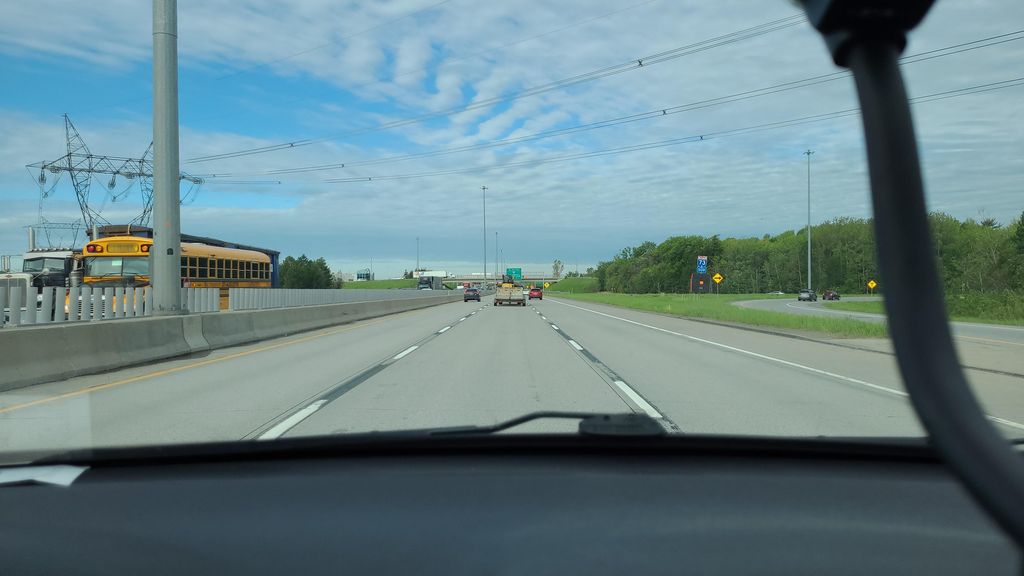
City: quebec_city